Question: I have a Table

I want to count the number of wickets taken by a bowler in a single match, I know this is a trivial query but I am pretty much stuck here.
there are matches with unique id and in every match there is a wicket taken by a bowler(id) in over(over_id) and on ball no(ball_id) , A bowler can bowl several over and can take wickets in these over , I wanted to aggregate the number of wickets taken in particular match
Its solved in comments
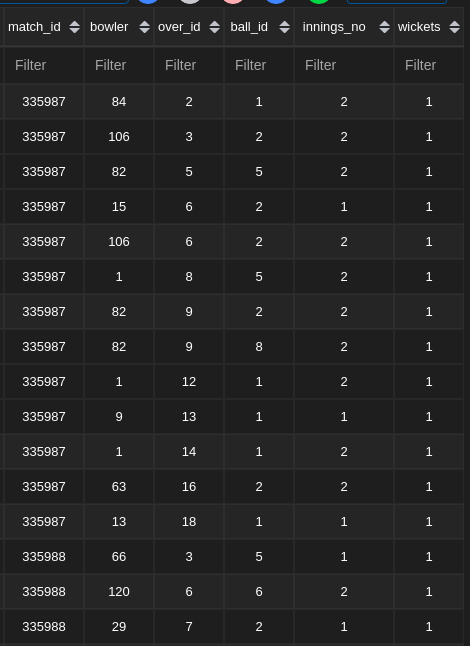
Answer: I decided to write this as an answer as it is getting a mess in comments:
'''
select p.player_id, p.player_name, t.match_id, t.wickets
from player_detail p
inner join
(Select match_id, bowler, sum(wickets) as totalWickets
from myTable group by match_id, bowler) t ON p.player_id = t.bowler
order by p.player_name, t.match_id;
'''